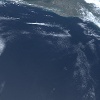
Label: water